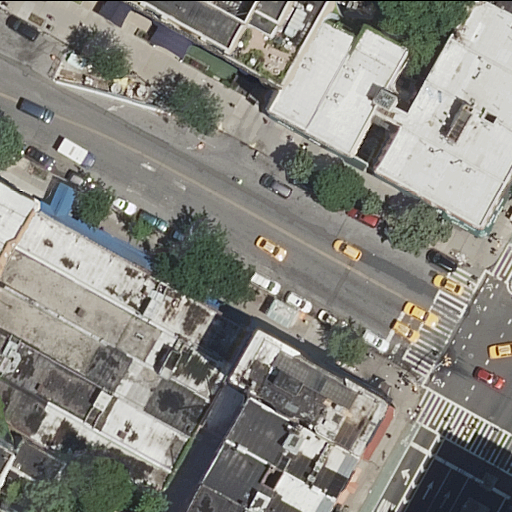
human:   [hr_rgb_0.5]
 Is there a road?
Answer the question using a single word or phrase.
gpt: yes

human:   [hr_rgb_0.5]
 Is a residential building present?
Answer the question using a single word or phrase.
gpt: yes

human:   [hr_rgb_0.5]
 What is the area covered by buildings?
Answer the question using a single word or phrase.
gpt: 4125m2

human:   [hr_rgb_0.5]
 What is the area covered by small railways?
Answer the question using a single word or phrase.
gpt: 0m2

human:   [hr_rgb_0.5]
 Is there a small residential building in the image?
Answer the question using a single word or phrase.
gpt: yes

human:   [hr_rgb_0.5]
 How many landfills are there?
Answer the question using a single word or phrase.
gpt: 0

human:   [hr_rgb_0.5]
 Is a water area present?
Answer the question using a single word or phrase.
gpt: no

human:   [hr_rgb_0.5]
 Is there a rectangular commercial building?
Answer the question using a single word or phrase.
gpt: no

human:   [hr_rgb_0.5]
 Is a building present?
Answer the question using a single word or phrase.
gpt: yes

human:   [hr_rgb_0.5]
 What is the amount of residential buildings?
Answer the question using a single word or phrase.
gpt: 10

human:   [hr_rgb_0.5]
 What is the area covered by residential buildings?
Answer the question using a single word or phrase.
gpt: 4125m2

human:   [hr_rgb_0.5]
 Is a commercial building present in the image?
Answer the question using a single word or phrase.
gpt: no

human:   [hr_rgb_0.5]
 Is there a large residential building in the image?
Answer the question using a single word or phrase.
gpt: yes

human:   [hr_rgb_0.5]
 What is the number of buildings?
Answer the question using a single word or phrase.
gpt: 10

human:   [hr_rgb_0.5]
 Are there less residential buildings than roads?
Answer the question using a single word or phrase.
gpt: no

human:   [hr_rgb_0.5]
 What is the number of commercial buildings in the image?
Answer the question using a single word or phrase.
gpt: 0

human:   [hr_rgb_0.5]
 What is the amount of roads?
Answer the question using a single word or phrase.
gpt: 3

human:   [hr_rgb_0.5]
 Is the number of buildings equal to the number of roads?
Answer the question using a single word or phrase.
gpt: no

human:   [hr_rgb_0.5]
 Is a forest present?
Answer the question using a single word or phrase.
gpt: no

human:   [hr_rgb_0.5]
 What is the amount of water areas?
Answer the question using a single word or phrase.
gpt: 0

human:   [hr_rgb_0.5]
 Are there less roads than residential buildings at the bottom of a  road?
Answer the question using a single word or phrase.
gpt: yes

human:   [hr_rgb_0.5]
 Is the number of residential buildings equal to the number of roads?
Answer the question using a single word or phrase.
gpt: no

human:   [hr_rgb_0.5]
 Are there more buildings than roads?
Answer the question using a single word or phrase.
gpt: yes

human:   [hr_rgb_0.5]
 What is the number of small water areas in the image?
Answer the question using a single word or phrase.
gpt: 0

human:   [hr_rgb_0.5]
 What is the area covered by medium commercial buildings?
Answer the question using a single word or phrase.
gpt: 0m2

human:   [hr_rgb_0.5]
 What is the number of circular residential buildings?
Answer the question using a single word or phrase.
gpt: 0

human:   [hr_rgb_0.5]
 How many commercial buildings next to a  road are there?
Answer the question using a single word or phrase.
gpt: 0

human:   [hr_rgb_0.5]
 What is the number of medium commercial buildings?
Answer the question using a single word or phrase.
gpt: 0

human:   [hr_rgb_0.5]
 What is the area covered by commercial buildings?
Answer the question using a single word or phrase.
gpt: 0m2

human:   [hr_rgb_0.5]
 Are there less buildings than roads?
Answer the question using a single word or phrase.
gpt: no

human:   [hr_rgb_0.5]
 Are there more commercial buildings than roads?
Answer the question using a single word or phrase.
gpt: no

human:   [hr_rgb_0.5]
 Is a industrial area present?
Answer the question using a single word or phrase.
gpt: no

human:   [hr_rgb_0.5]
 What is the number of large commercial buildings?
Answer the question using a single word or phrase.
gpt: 0

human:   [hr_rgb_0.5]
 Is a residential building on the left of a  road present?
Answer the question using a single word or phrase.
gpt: yes

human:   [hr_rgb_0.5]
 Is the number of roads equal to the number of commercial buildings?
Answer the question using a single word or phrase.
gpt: no

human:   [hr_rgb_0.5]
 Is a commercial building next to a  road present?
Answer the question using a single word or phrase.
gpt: no

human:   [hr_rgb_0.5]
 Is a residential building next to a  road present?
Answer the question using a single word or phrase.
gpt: yes

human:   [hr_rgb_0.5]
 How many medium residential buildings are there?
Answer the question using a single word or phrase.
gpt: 4

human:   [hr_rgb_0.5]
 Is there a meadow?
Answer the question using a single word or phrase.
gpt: no

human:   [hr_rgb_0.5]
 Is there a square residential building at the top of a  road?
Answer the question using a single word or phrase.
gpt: no

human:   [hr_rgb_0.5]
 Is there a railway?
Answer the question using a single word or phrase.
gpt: no

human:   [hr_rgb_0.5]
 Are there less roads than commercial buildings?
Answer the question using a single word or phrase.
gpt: no

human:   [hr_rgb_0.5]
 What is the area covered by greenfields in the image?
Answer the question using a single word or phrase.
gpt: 0m2

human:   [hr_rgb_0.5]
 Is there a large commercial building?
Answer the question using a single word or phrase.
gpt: no

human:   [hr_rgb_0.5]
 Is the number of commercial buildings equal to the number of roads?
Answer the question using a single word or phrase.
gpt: no

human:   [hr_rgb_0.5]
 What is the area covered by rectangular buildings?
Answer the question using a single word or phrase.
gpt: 616m2

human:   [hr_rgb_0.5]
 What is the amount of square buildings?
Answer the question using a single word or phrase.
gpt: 0

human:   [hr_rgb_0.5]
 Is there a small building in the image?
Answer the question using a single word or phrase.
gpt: yes

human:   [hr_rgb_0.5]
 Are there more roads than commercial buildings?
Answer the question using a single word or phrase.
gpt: yes

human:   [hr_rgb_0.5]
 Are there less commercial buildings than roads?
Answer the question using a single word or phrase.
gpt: yes

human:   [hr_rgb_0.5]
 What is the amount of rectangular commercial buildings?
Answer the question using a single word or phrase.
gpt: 0

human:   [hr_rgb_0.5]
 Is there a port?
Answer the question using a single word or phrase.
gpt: no

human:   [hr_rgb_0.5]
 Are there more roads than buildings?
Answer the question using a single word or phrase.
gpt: no

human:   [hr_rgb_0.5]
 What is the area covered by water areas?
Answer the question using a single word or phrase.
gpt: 0m2

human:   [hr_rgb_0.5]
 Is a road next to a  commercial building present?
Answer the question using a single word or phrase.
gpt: no

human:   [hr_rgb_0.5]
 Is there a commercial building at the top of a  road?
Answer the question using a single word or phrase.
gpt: no

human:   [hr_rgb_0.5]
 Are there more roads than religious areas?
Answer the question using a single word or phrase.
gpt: yes

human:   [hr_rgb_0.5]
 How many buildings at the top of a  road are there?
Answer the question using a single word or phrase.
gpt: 4

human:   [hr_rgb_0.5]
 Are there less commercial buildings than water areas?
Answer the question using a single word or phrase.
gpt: no

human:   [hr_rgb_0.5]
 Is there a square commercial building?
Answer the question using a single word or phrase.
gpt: no

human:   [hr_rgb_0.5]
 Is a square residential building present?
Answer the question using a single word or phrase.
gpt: no

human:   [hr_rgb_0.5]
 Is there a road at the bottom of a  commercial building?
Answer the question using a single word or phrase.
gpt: no

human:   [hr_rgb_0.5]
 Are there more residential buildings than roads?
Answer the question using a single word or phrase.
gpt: yes

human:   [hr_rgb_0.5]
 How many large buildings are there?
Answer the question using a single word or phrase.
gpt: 2